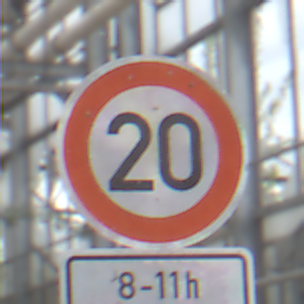
Verkehrszeichen: Geschwindigkeit20
Zusatzzeichen unten: ZeitangabenOhneBeschraenkungAufWochentage2
Umgebung: Roofed, Special
Tageszeit: Midday
Wetter: Overcast
Licht: Natural
Jahreszeit: NotSpecified
Kontrast: LowContrast